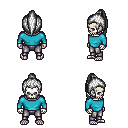
a pixel art fantasy rpg character, male body template, skeleton, teal long-sleeve shirt, metal pants, white long topknot hairstyle, four views (front, back, left, right), 2x2 character sprite sheet, small pixel art, hard edges, no anti-aliasing